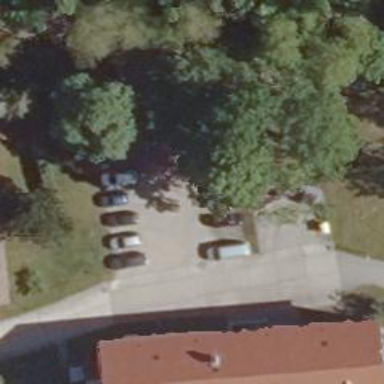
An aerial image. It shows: Parking area.